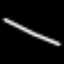
Label: line